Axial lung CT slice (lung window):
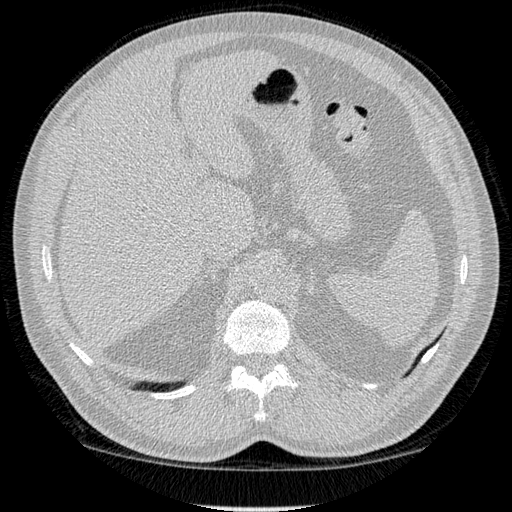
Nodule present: no